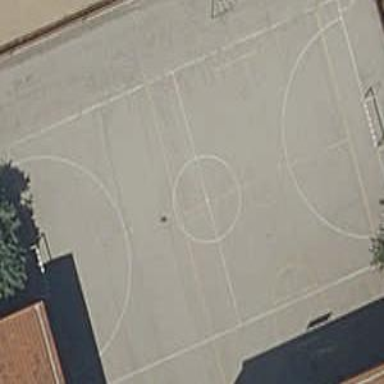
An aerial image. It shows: Soccer pitch for leisureland activities.